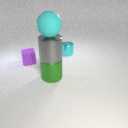
large cyan rubber sphere above large green metal cylinder